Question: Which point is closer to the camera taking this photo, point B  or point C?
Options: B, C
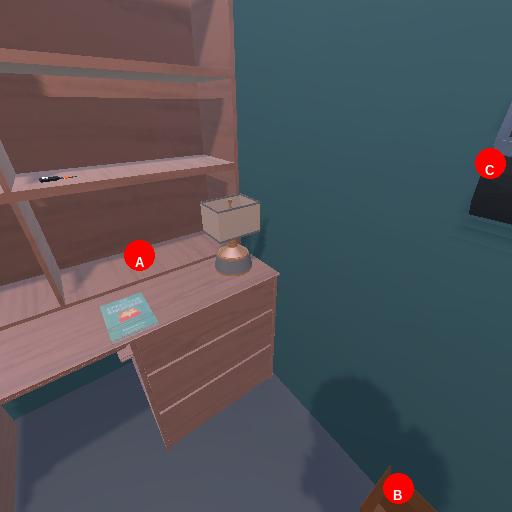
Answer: B